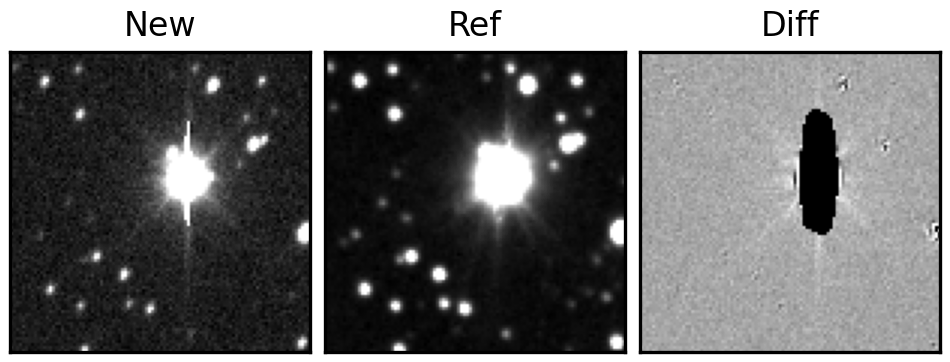
Label: bogus